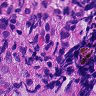
Metastatic tissue present: yes